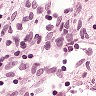
Metastatic tissue present: no